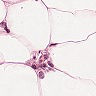
Metastatic tissue present: yes